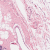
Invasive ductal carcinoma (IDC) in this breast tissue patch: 0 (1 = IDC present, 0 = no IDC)